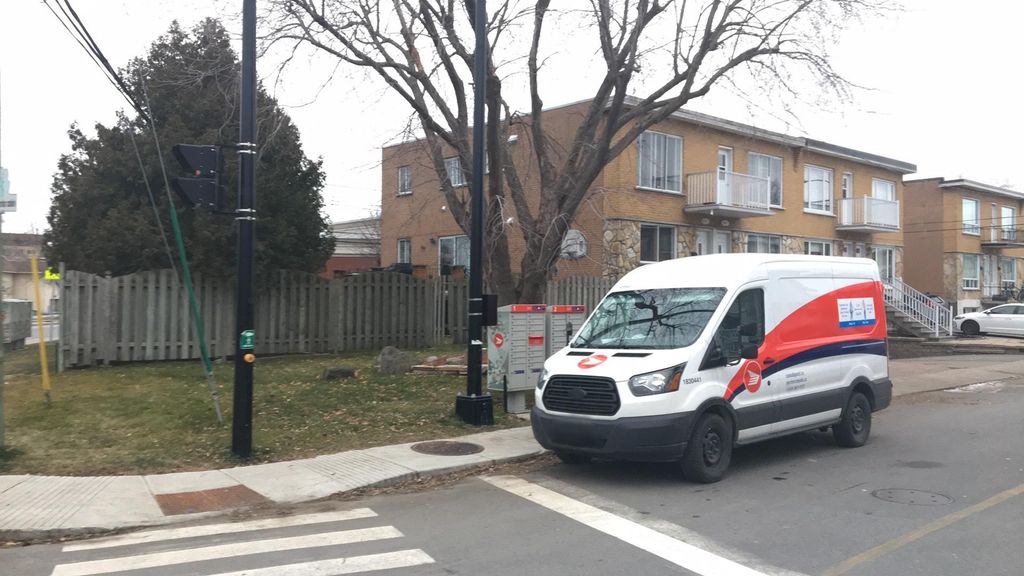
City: montreal